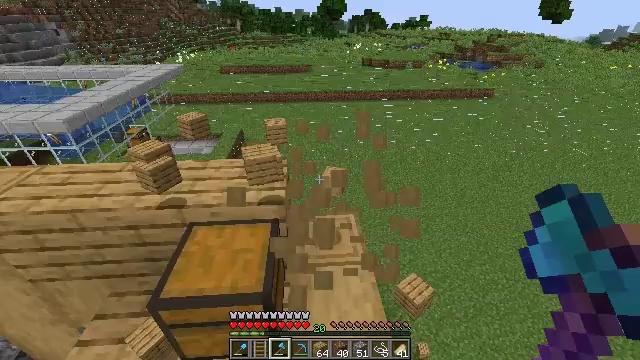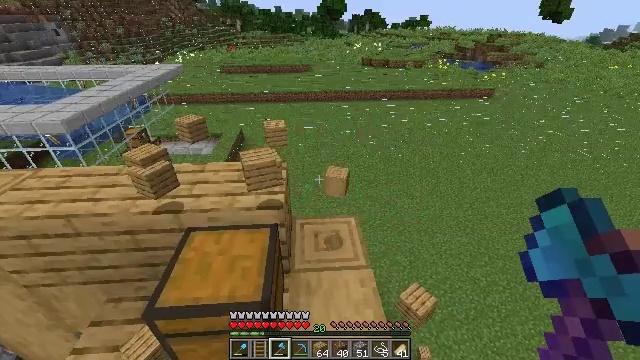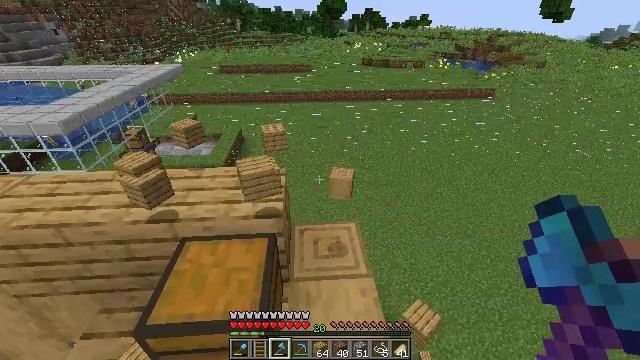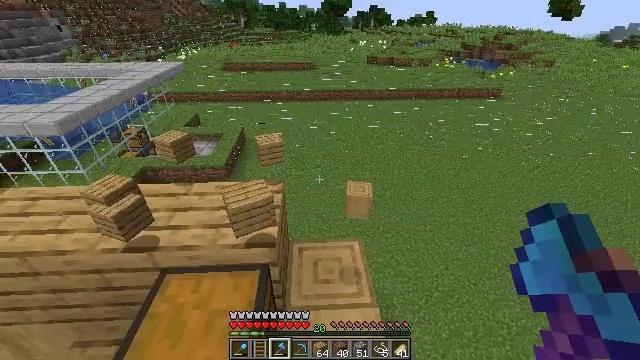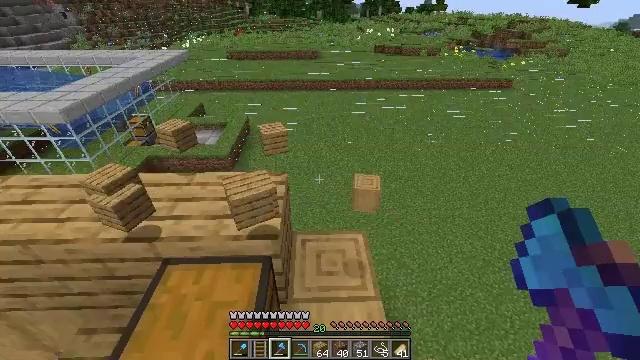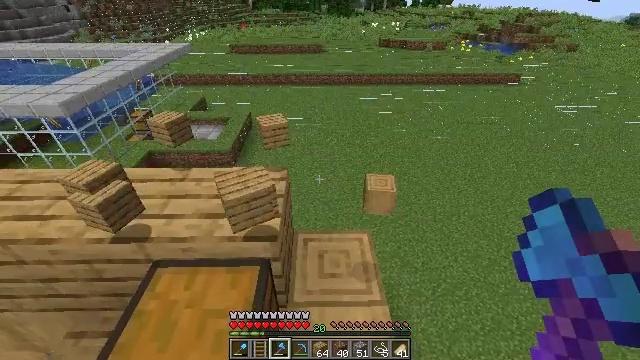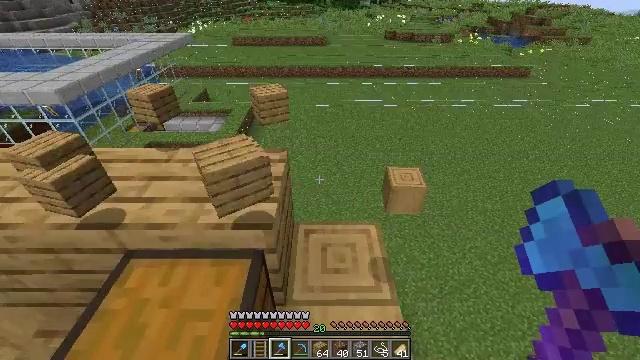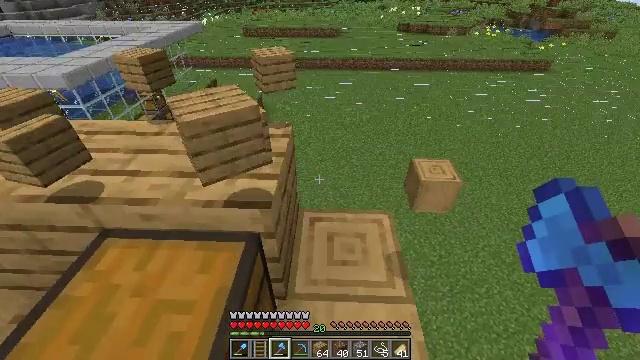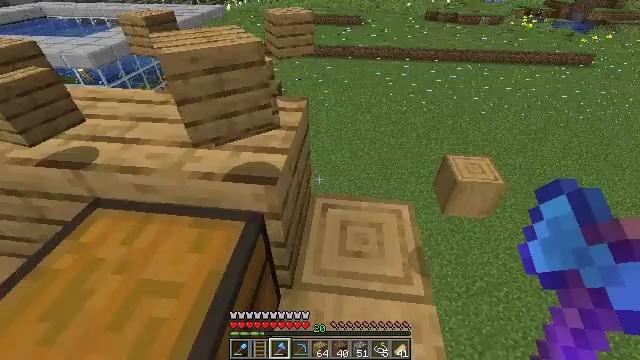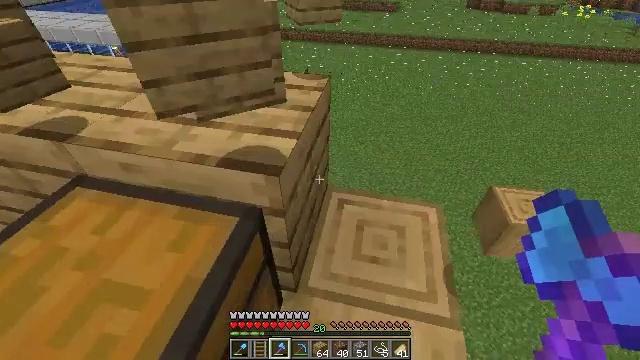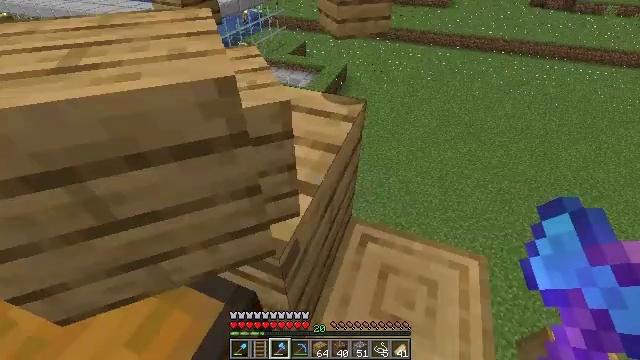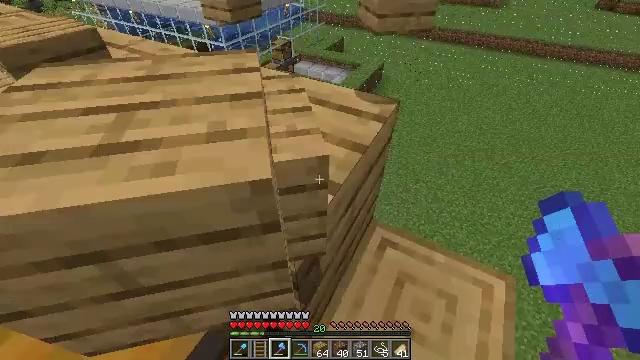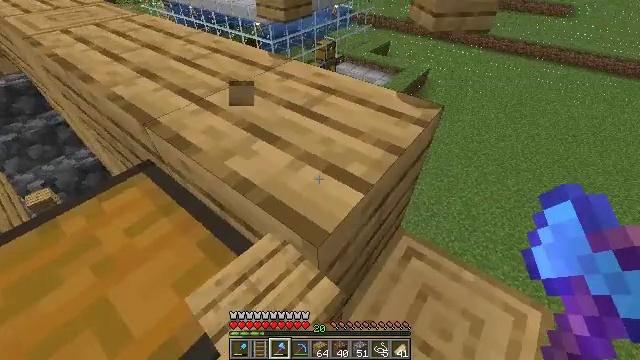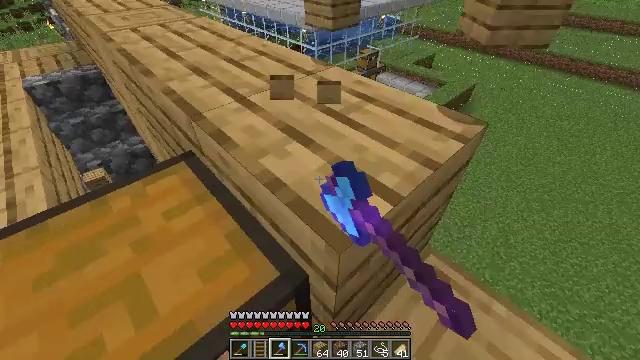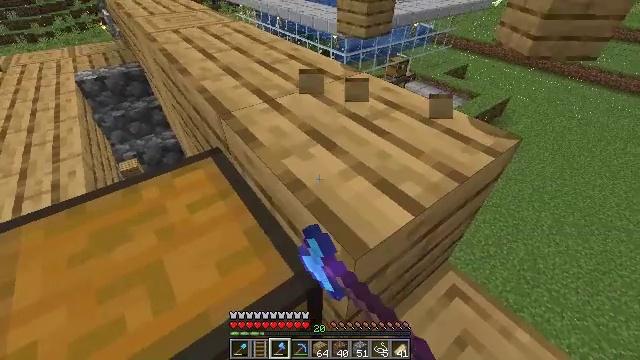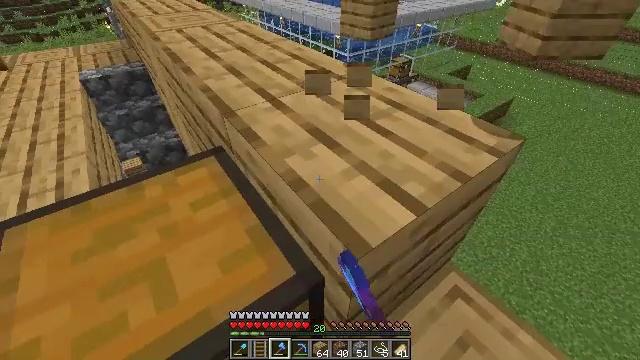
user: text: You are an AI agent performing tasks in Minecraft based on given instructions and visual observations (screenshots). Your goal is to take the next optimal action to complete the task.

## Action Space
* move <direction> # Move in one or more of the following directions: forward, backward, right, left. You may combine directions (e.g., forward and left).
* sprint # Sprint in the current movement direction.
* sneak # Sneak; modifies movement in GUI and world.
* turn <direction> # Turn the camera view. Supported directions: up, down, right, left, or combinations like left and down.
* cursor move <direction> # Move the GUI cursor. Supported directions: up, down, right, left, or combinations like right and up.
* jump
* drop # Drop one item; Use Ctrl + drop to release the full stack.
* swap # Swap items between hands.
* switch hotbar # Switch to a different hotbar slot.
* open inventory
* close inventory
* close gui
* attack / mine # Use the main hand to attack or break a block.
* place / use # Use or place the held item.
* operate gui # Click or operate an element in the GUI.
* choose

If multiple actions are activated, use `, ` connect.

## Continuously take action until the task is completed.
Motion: motion action
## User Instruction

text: Retrieve oak planks from the wooden block.
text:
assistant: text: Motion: move forward
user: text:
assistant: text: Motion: move forward
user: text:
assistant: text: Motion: move forward
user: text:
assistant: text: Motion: move forward, turn left and down
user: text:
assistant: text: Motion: move forward, turn down
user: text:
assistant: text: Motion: move forward, turn down
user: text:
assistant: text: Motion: move forward, turn left and down
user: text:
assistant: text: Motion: move forward, turn left and down
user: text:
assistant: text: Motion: move forward, turn left and down
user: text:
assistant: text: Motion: move forward, turn left and down
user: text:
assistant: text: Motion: turn left
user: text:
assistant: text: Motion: turn left, attack / mine
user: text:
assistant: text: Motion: turn left and up, attack / mine
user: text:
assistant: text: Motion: turn left and up, attack / mine
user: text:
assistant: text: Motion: attack / mine
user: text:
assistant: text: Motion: attack / mine
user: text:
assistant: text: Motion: attack / mine
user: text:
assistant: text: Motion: attack / mine
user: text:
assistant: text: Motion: attack / mine
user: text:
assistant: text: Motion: attack / mine
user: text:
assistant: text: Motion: attack / mine
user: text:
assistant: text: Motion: attack / mine
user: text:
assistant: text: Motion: attack / mine
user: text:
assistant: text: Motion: turn right and up, attack / mine
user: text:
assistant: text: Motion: turn up, attack / mine
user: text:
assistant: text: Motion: turn up, attack / mine
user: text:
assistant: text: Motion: turn left and up, attack / mine
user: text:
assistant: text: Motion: turn left and up, attack / mine
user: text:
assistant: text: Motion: attack / mine
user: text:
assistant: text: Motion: attack / mine